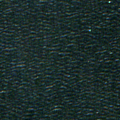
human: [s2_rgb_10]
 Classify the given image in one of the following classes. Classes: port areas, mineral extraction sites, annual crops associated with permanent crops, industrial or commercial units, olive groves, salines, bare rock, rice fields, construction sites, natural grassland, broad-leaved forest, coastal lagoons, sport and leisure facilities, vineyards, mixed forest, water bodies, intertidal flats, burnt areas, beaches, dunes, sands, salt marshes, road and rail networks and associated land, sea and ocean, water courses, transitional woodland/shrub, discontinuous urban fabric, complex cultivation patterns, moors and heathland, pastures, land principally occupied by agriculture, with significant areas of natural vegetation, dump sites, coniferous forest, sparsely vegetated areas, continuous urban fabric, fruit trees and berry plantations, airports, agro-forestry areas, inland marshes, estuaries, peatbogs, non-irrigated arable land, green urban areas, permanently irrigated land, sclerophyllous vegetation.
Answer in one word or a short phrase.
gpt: sea and ocean